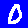
Digit: 0